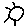
Label: sun